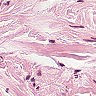
Metastatic tissue present: no